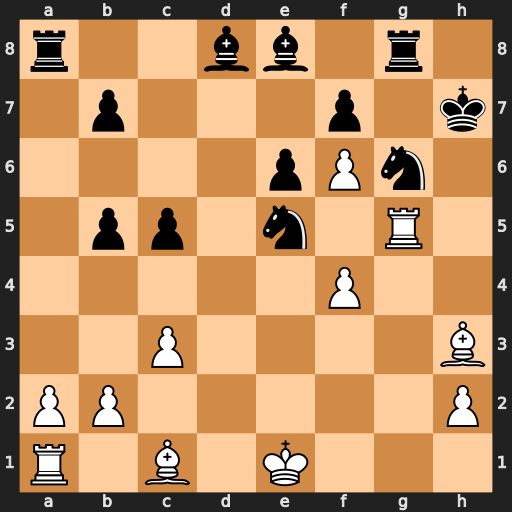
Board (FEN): r2bb1r1/1p3p1k/4pPn1/1pp1n1R1/5P2/2P4B/PP5P/R1B1K3
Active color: w
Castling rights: Q
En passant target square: -
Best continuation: Rh5#